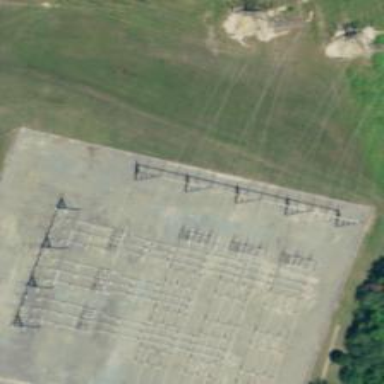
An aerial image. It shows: Switch used for power control.